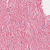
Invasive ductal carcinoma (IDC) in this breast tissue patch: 0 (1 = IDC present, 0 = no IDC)